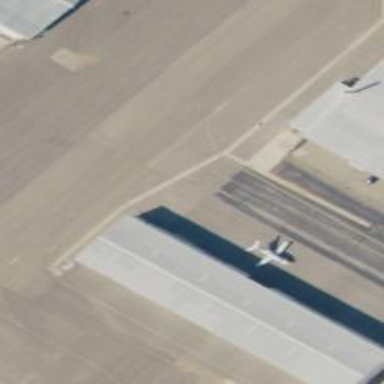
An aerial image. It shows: Image of taxiway at airport.